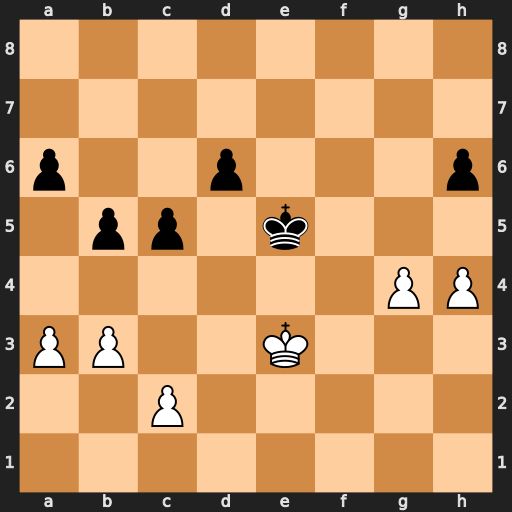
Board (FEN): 8/8/p2p3p/1pp1k3/6PP/PP2K3/2P5/8
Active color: w
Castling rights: -
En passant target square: -
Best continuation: c4 b4 a4 a5 h5 Kf6 Kf4